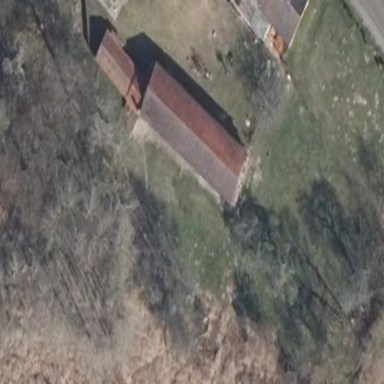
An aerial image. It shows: Farm auxiliary building.